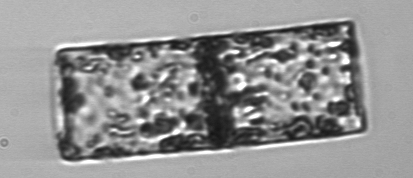
Label: Guinardia_flaccida